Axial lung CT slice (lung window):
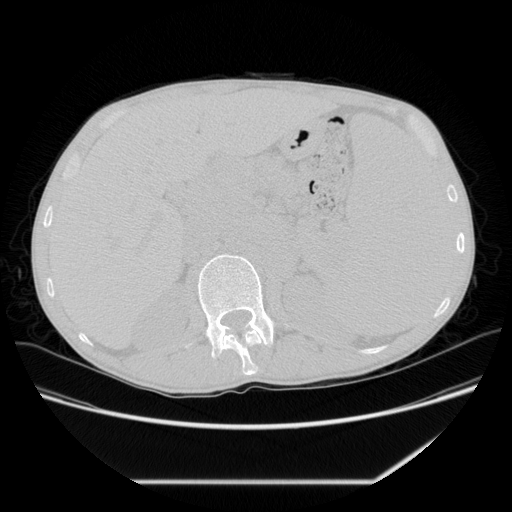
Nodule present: no